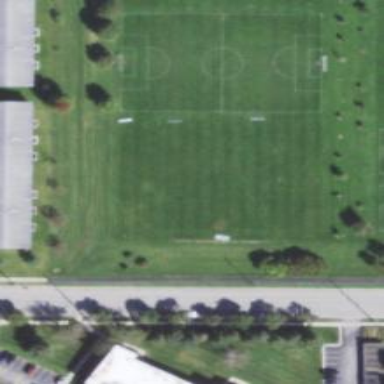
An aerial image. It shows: Soccer pitch for leisureland activities.